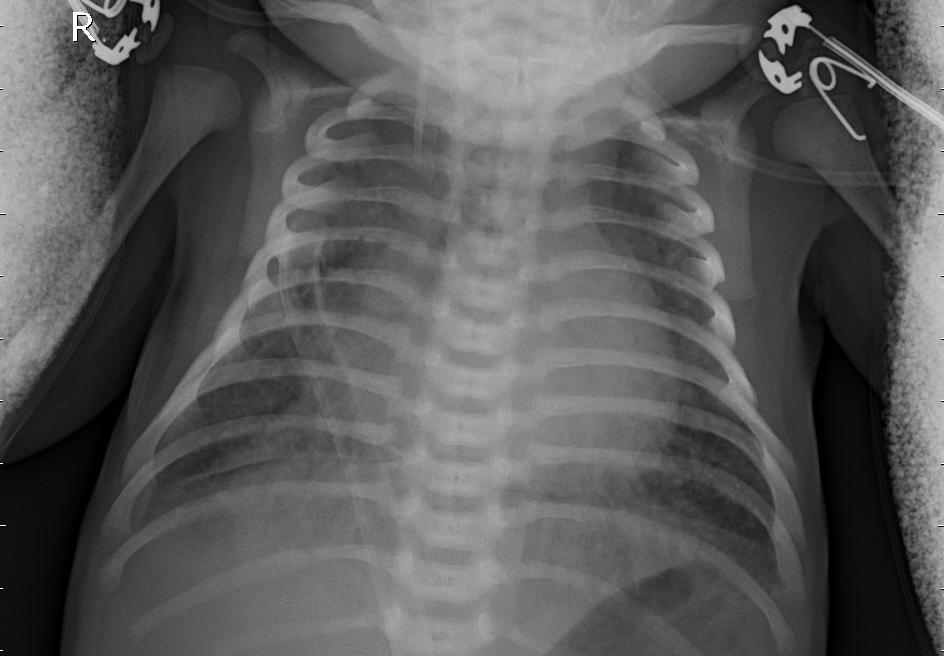
Diagnosis: PNEUMONIA